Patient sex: M
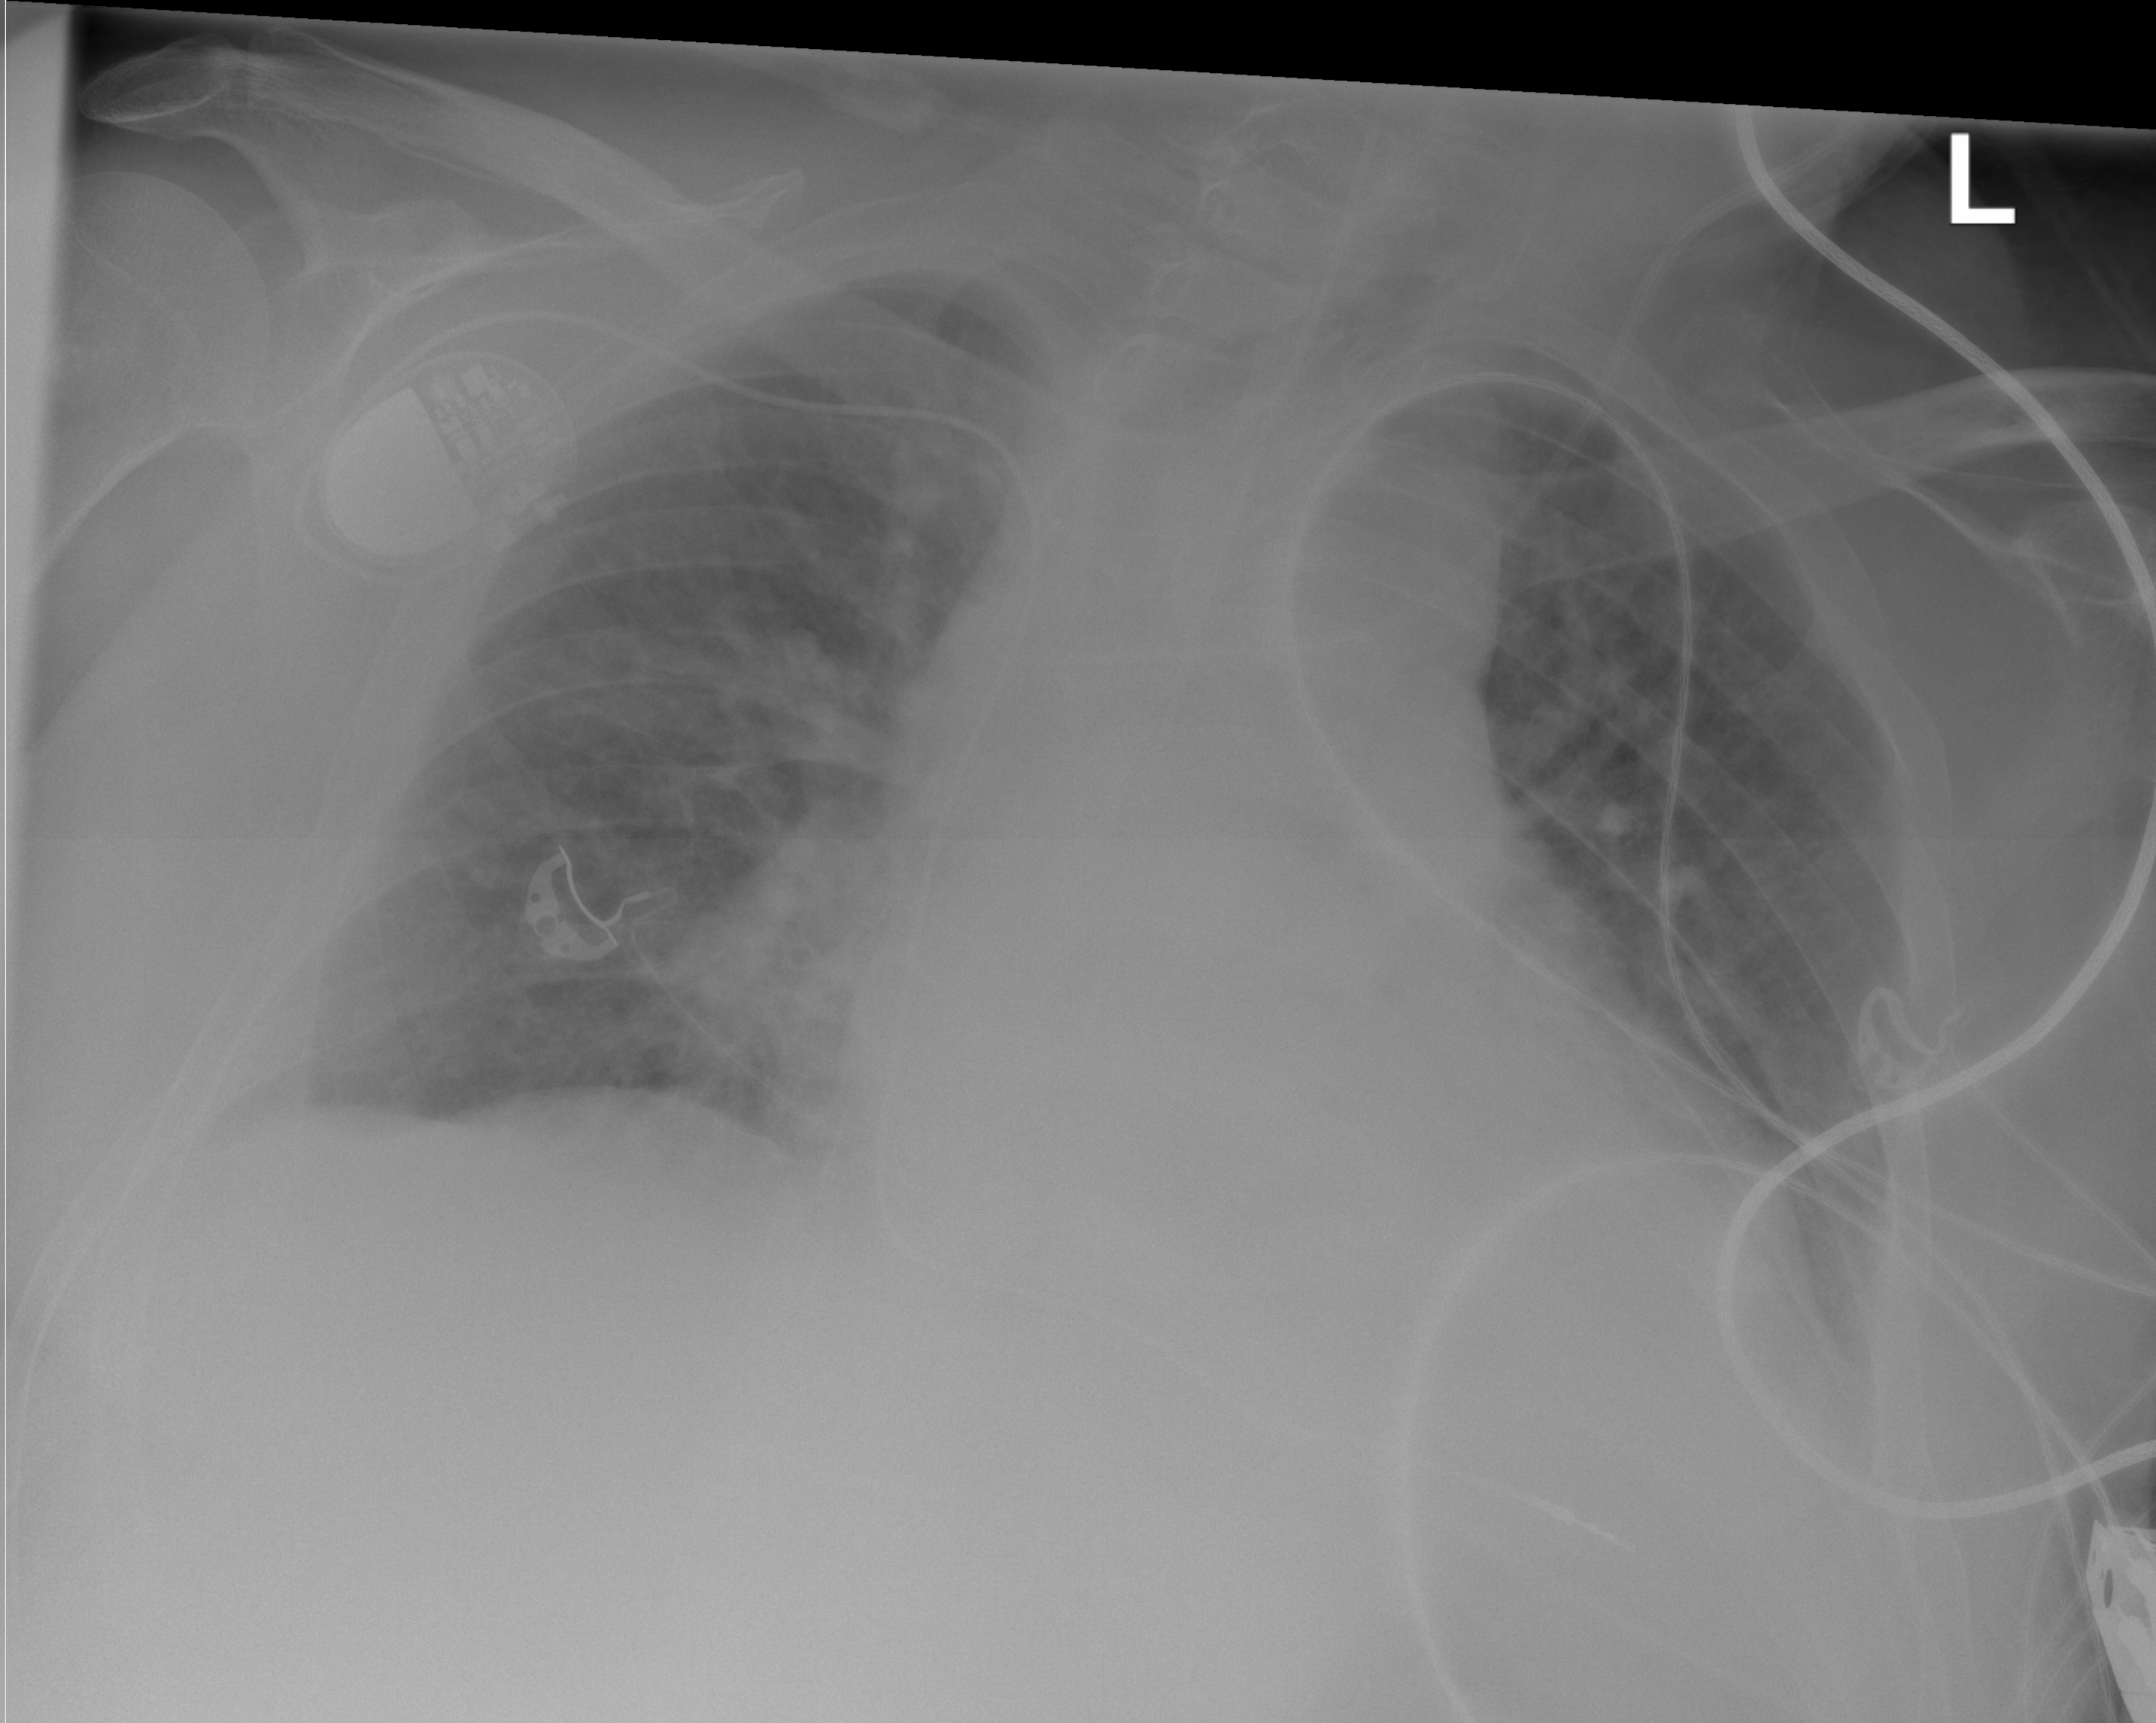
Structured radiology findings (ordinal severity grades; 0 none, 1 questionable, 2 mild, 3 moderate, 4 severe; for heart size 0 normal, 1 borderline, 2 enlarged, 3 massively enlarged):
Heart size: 2
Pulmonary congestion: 2
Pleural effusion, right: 2
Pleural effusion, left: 0
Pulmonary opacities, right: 2
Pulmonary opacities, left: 0
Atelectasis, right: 0
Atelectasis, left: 0